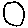
Label: circle